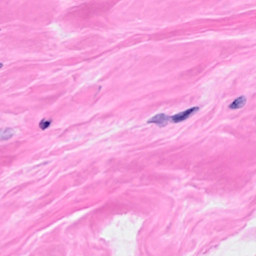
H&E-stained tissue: Breast